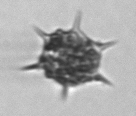
Label: Dictyocha